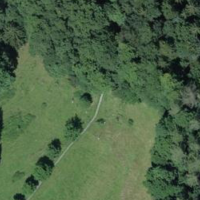
EUNIS habitat code: 44
Species observed at this site:
Ajuga reptans